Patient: sex M, age 51
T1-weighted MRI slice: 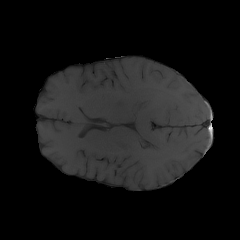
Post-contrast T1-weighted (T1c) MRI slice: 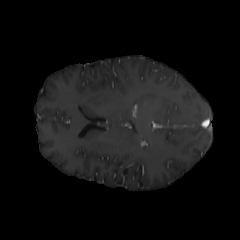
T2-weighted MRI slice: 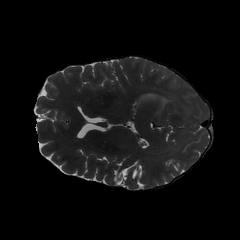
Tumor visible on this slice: yes
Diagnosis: Glioblastoma, IDH-wildtype
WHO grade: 4